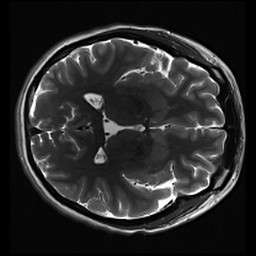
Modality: inplaneT2
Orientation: axial